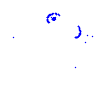
Particle: proton